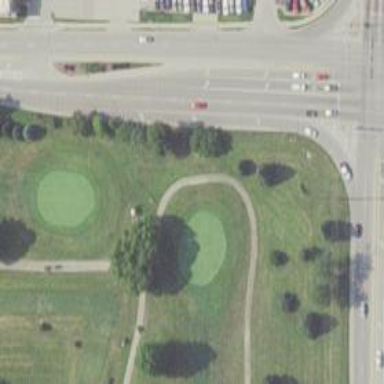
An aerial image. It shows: Golf hole.